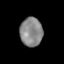
Tissue: prostate
Cell type: T cells
Senescence score: 0.2369
Nuclear area (px): 636
Mean DAPI intensity: 135.432